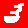
Digit: 3